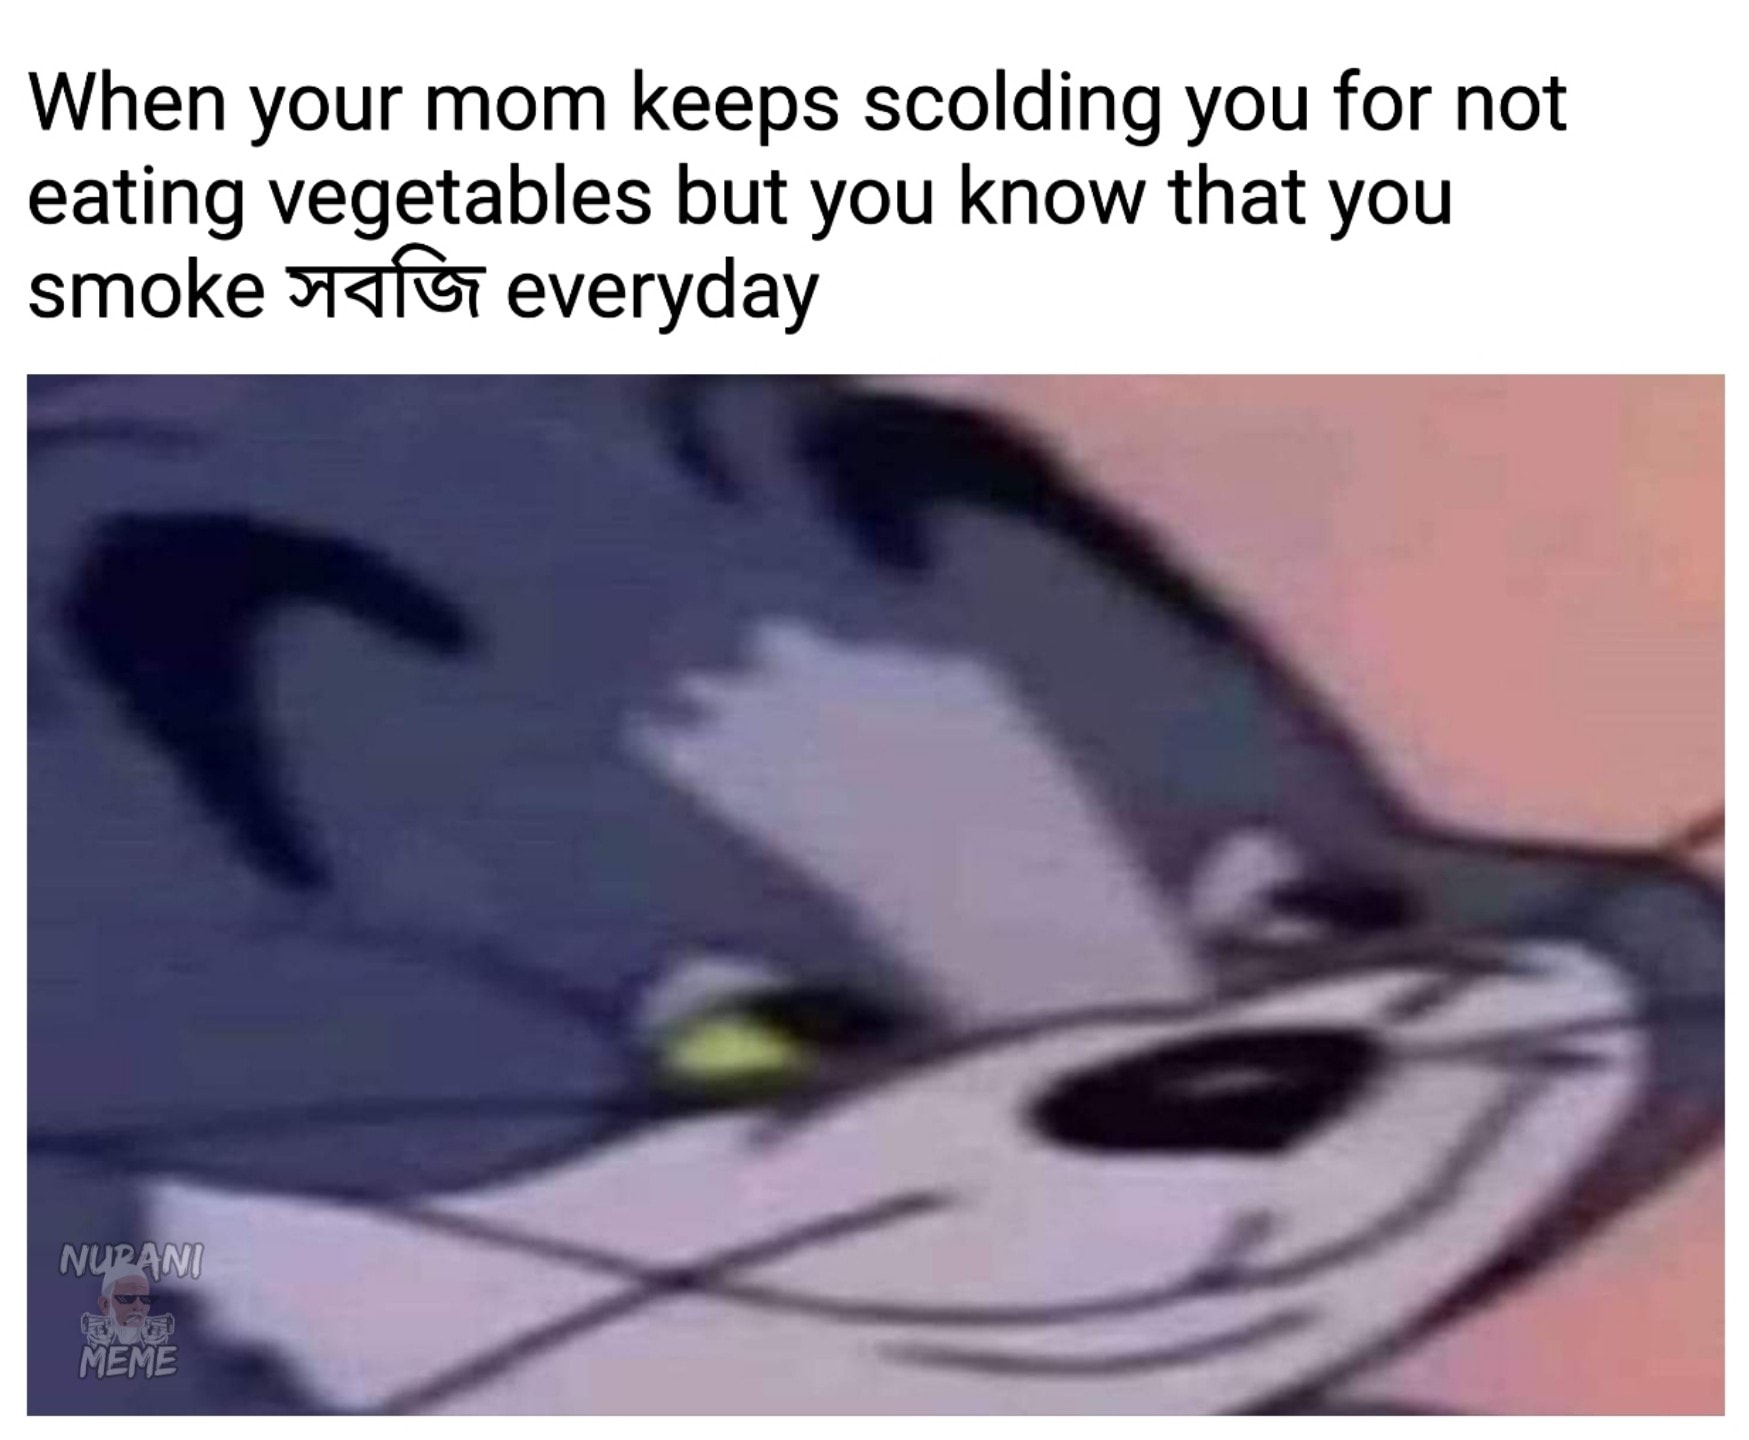
Caption: When your mom keeps scolding you for not eating vegetables but you know that you smoke সবজি  everyday
Label: non-hate